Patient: sex F, age 59
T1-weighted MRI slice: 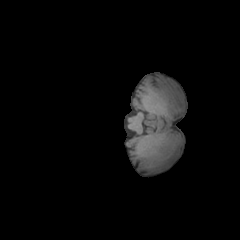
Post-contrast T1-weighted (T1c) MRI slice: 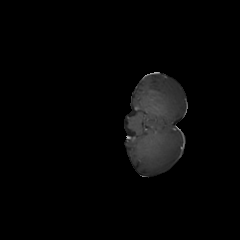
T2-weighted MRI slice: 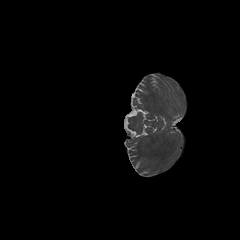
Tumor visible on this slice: no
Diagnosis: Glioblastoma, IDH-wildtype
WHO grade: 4